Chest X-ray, AP view. Patient: 42 years old, sex M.
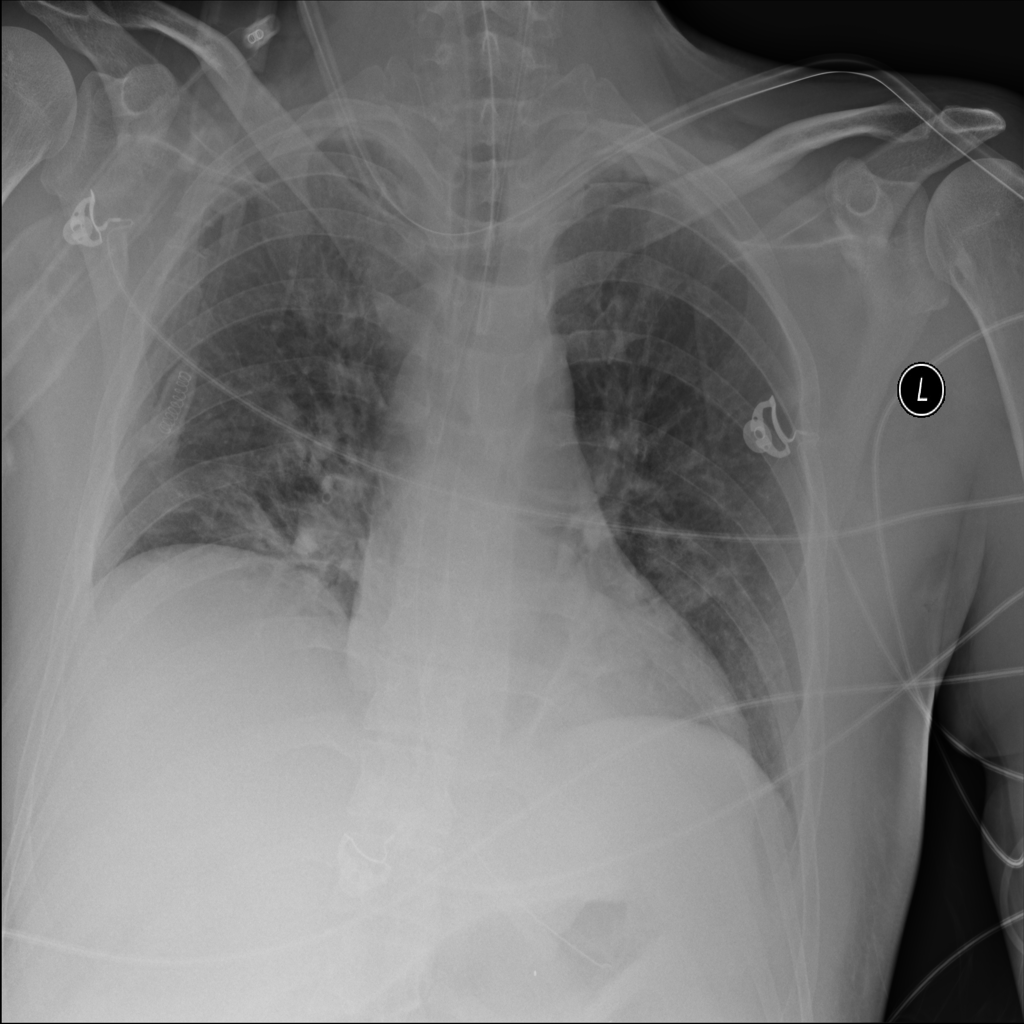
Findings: Atelectasis, Pneumonia